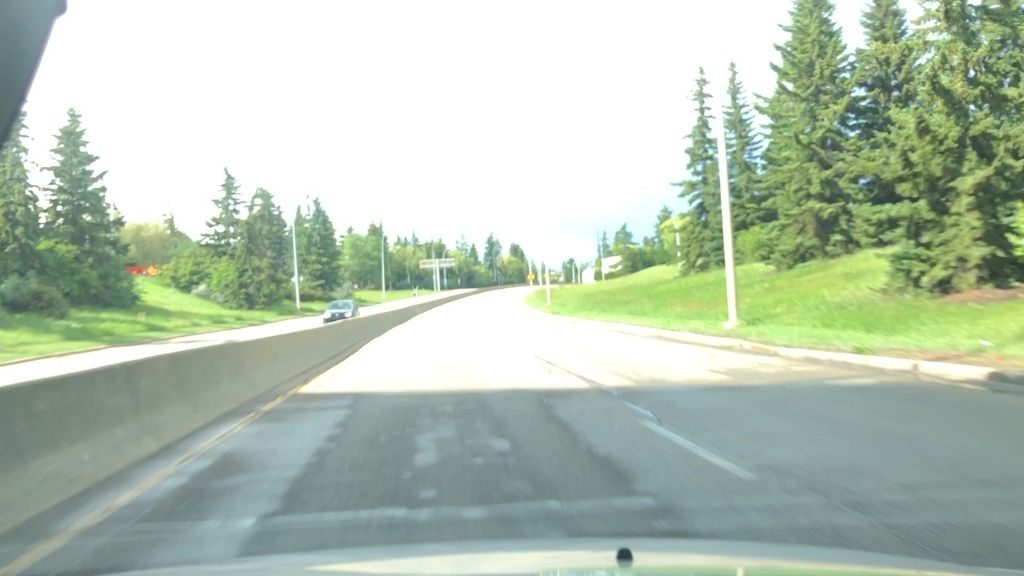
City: edmonton